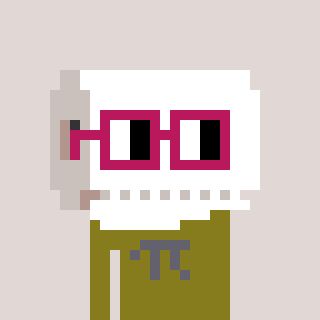
a pixel art character with square dark red glasses, a toiletpaper-full-shaped head and a gunk-colored body on a warm background